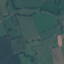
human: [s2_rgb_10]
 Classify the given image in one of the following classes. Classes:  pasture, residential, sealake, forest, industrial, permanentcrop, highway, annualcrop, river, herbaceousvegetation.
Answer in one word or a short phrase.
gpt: Pasture